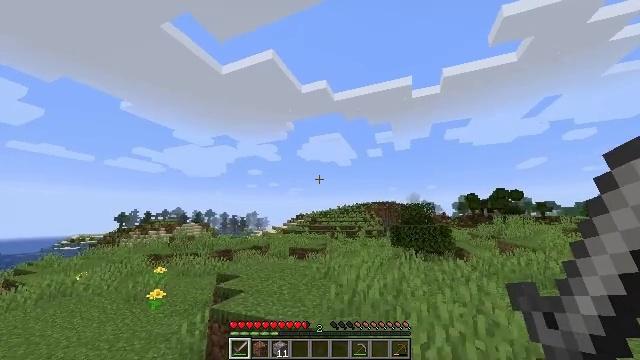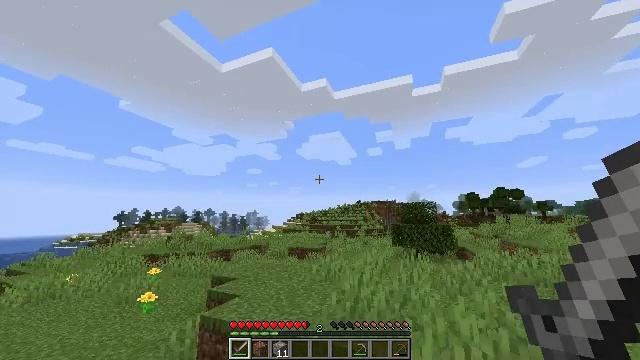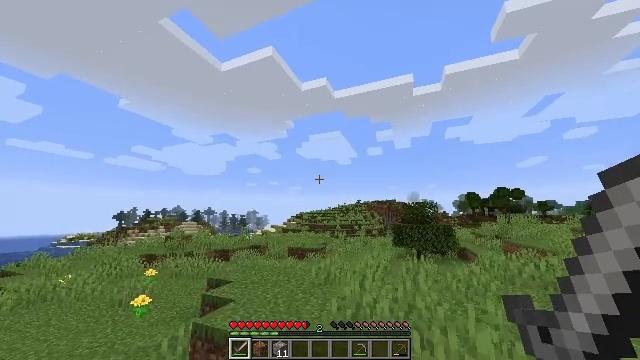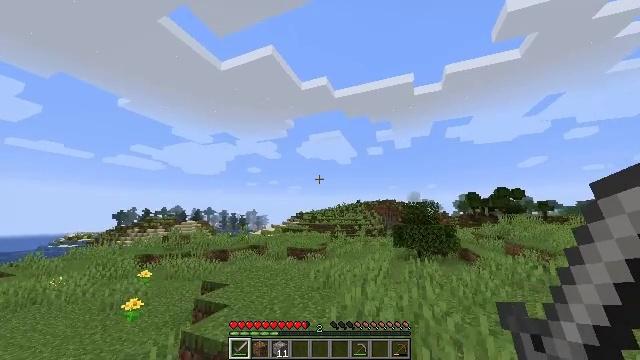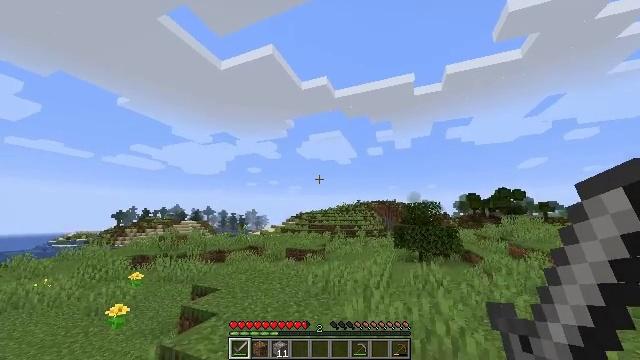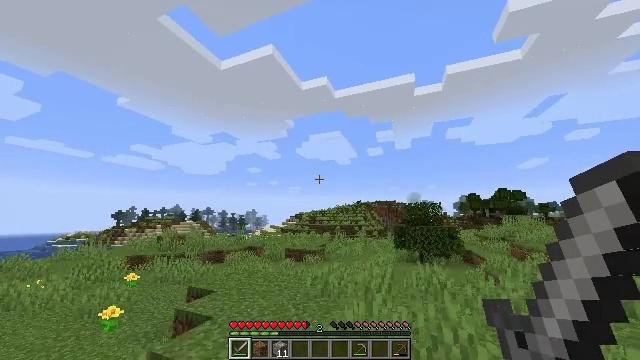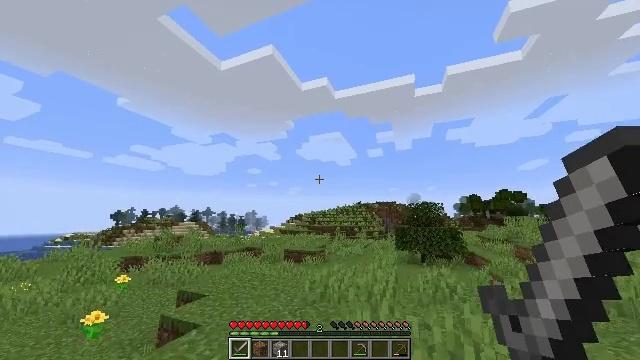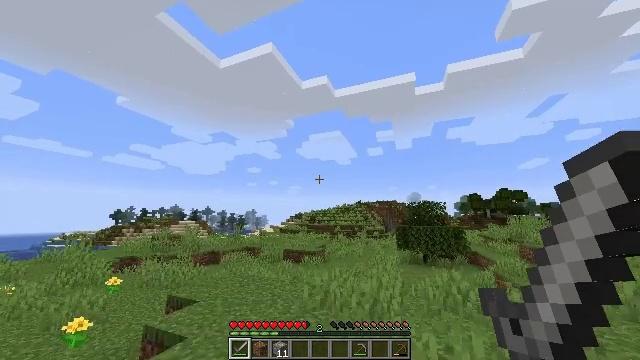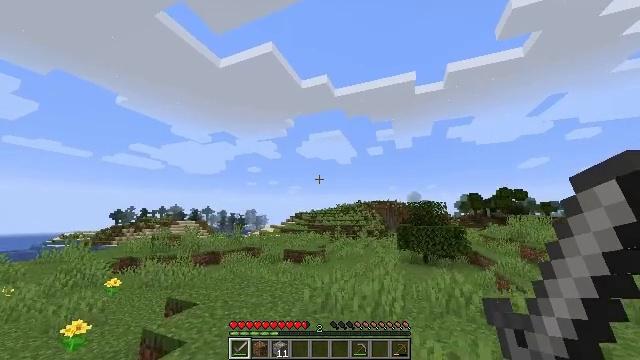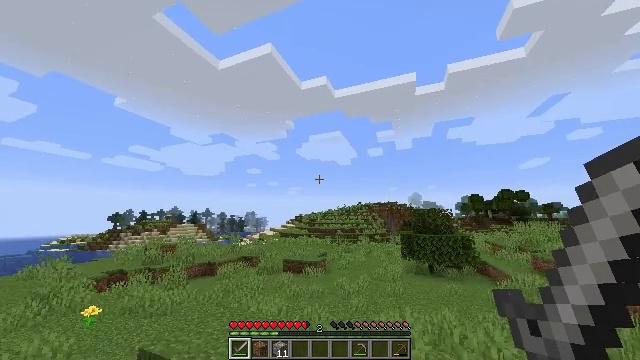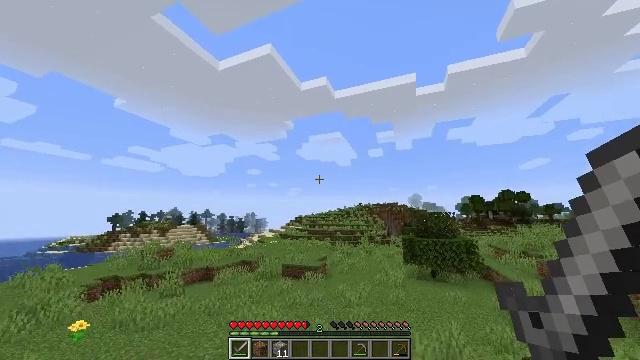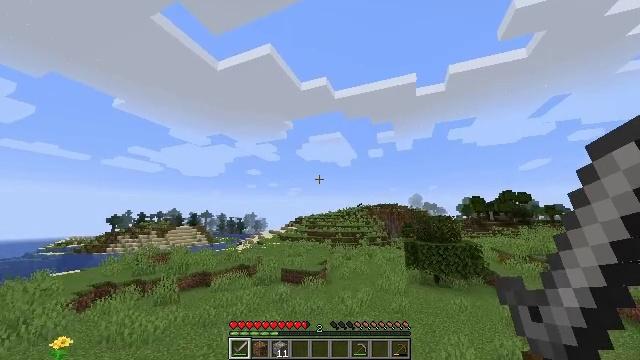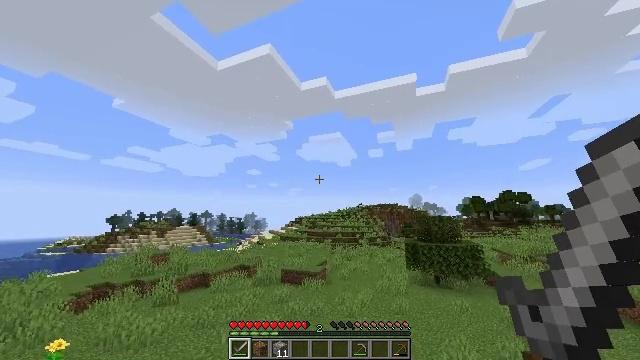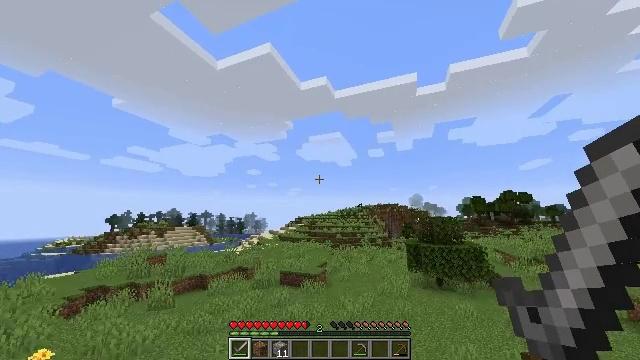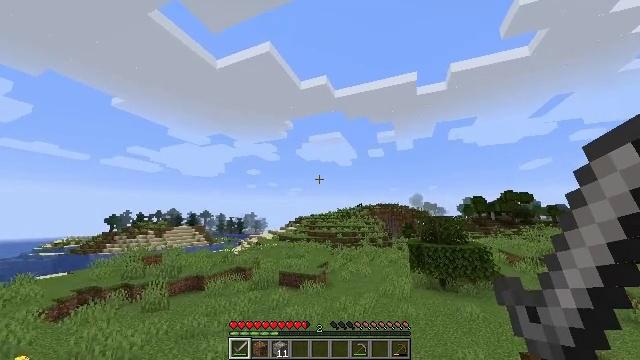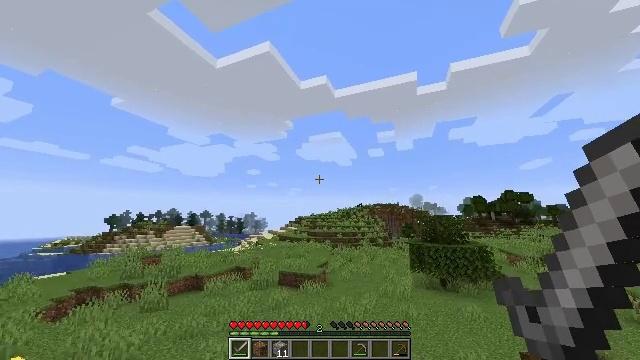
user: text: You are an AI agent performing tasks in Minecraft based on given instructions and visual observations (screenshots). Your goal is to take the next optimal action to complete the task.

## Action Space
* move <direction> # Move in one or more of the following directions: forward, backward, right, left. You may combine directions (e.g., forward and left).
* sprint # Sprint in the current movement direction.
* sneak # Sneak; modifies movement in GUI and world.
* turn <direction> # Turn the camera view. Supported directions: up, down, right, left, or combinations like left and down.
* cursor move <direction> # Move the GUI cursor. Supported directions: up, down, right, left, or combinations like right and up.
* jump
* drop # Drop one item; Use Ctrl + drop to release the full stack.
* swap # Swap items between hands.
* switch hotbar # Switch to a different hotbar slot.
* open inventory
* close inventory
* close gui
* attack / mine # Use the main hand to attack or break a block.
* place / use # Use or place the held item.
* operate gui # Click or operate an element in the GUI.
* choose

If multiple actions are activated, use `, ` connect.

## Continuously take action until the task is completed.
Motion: motion action
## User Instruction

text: Attack the white bed to collect it.
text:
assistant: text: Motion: move forward
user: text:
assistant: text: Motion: move forward
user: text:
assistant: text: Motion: move forward
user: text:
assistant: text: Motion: move forward
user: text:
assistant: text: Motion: move forward
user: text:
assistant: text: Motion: move forward
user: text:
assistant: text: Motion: move forward
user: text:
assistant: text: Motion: move forward, jump
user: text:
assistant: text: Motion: move forward, jump
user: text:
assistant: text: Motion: move forward, jump
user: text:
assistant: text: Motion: move forward, jump
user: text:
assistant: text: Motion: move forward, jump
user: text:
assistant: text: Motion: move forward, jump
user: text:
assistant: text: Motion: move forward, jump
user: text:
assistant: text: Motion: move forward, jump
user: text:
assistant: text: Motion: move forward, jump
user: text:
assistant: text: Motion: move forward
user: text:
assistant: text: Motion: move forward
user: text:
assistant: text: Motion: move forward
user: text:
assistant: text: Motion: move forward
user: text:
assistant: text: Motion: move forward
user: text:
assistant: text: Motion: move forward
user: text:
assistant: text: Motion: move forward
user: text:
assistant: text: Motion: move forward
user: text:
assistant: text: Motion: move forward
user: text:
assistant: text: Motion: move forward
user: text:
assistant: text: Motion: move forward
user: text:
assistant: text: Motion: move forward
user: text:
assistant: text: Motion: move forward
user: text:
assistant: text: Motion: move forward